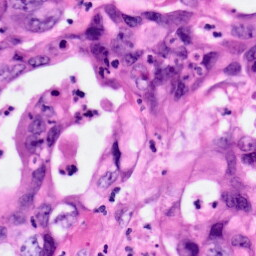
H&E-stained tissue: Pancreatic